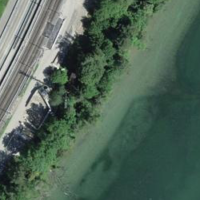
EUNIS habitat code: 14
Species observed at this site:
Certhia brachydactyla
Corvus corone
Podiceps cristatus
Motacilla cinerea
Cyanistes caeruleus
Fulica atra
Anas platyrhynchos
Emberiza citrinella
Chloris chloris
Aythya ferina
Aythya fuligula
Passer domesticus
Fringilla coelebs
Turdus merula
Chroicocephalus ridibundus
Phalacrocorax carbo
Larus michahellis
Mareca strepera
Parus major
Erithacus rubecula
Mergus merganser
Pica pica
Sitta europaea
Columba livia